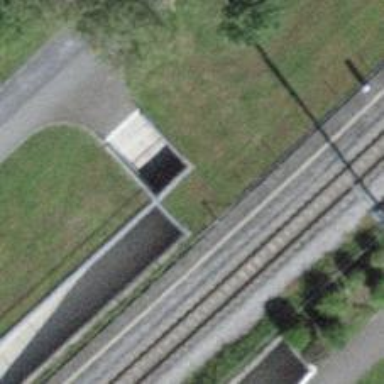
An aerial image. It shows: Footway tunnel.